Question: I recently installed Python for Windows 10 and need to use 'pip' command to install the 'requests' package.
However, whenever I try to use 'pip' in cmd it just freezes my command prompt.
Using + , + or any command like that to cancel it does not work either, the prompt just freezes like its waiting for input or something, but I get no output or any clue about what to do.

I have set the 'PATH' variable correctly, and my computer finds 'pip' and launches it, but it just freezes. I have also tried reinstalling Python countless times and manually reinstalling 'pip' but nothing seems to do the trick.
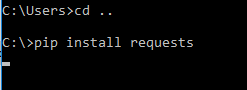
Answer: Try to use 'easy-install' insted of 'pip' it works in the same way.